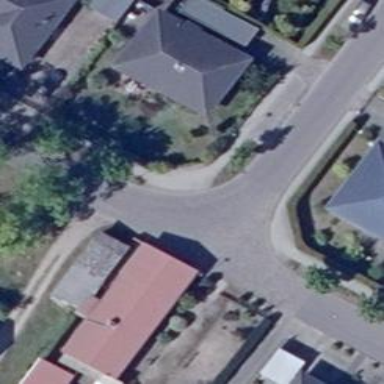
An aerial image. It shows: Sidewalk along the footway.